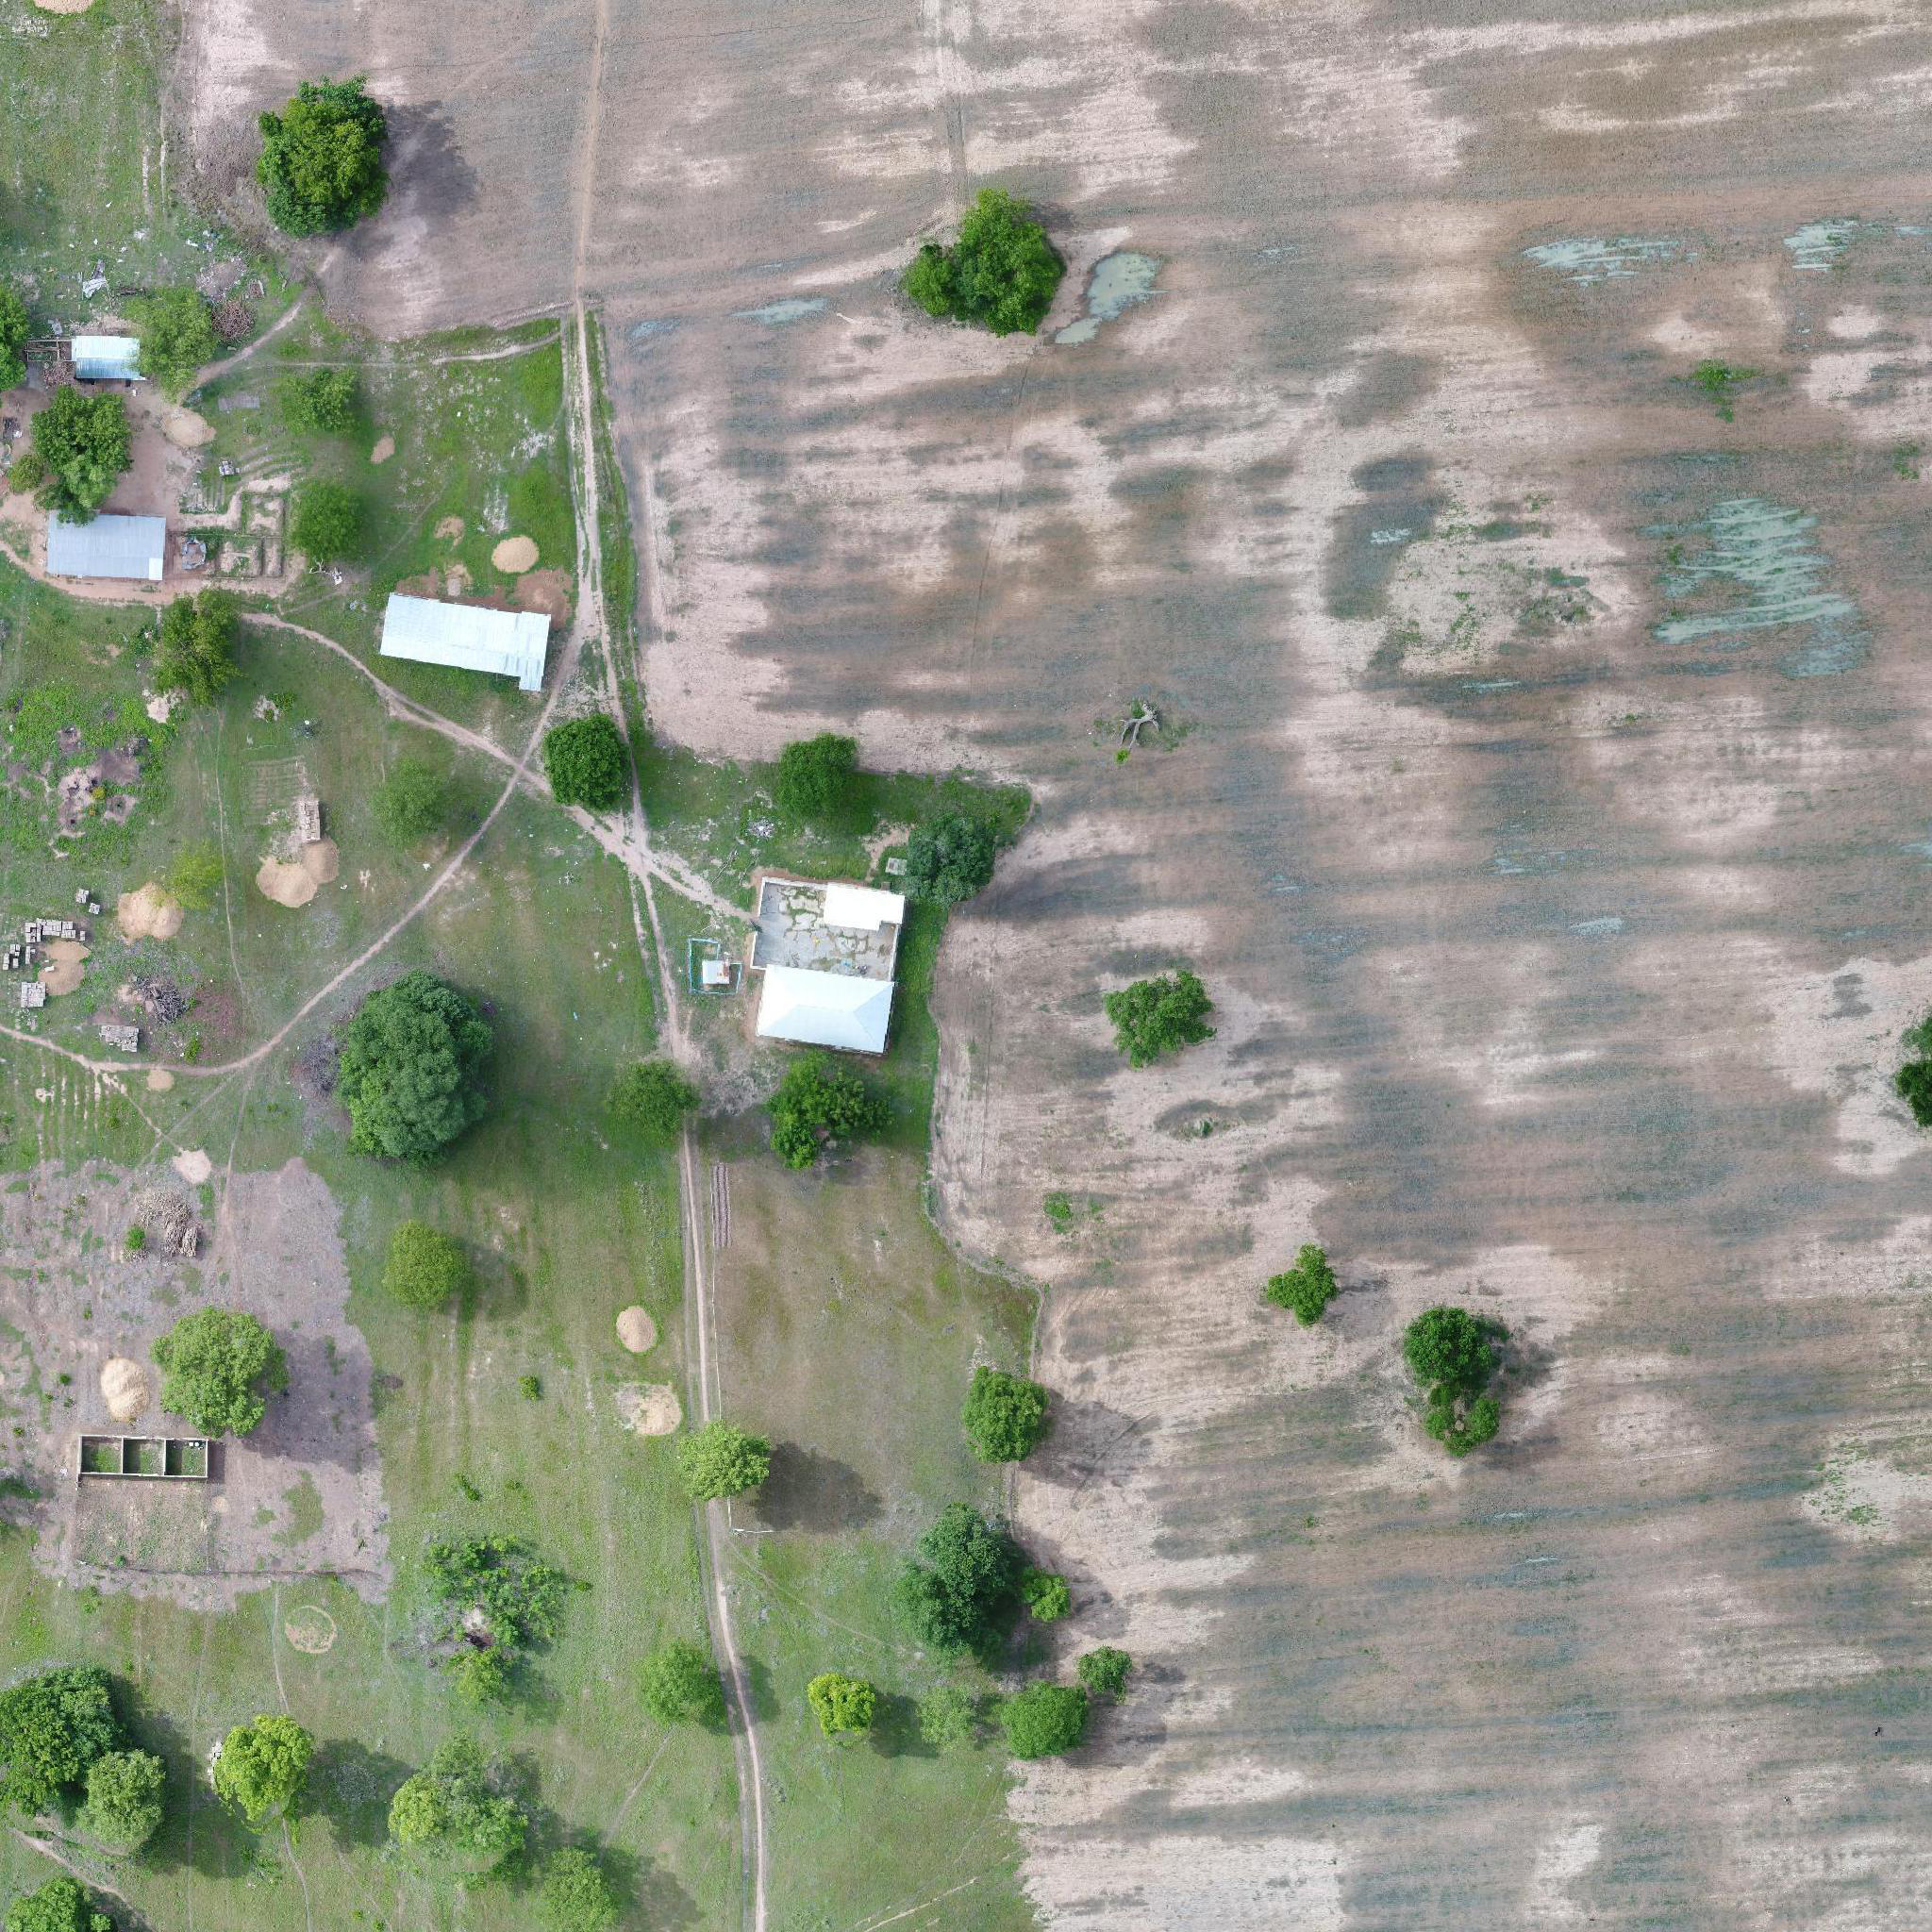
Biome: West Sudanian savanna